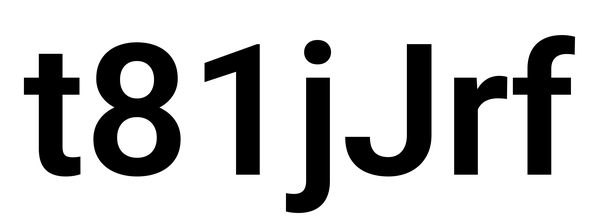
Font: Roboto_SemiBold